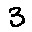
Label: 3